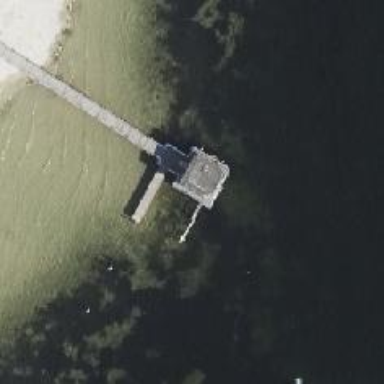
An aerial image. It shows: Man-made pier.